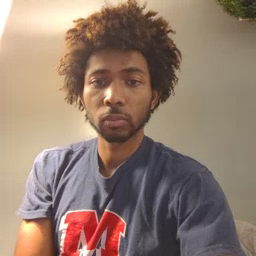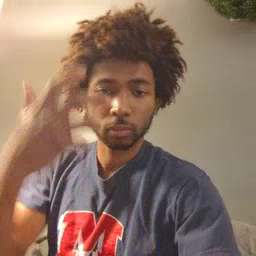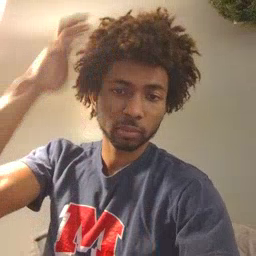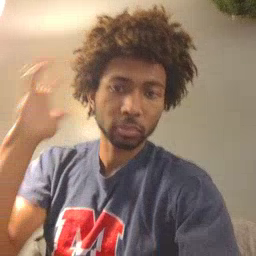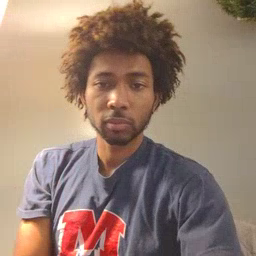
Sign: lion